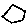
Label: hexagon